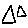
Label: triangle